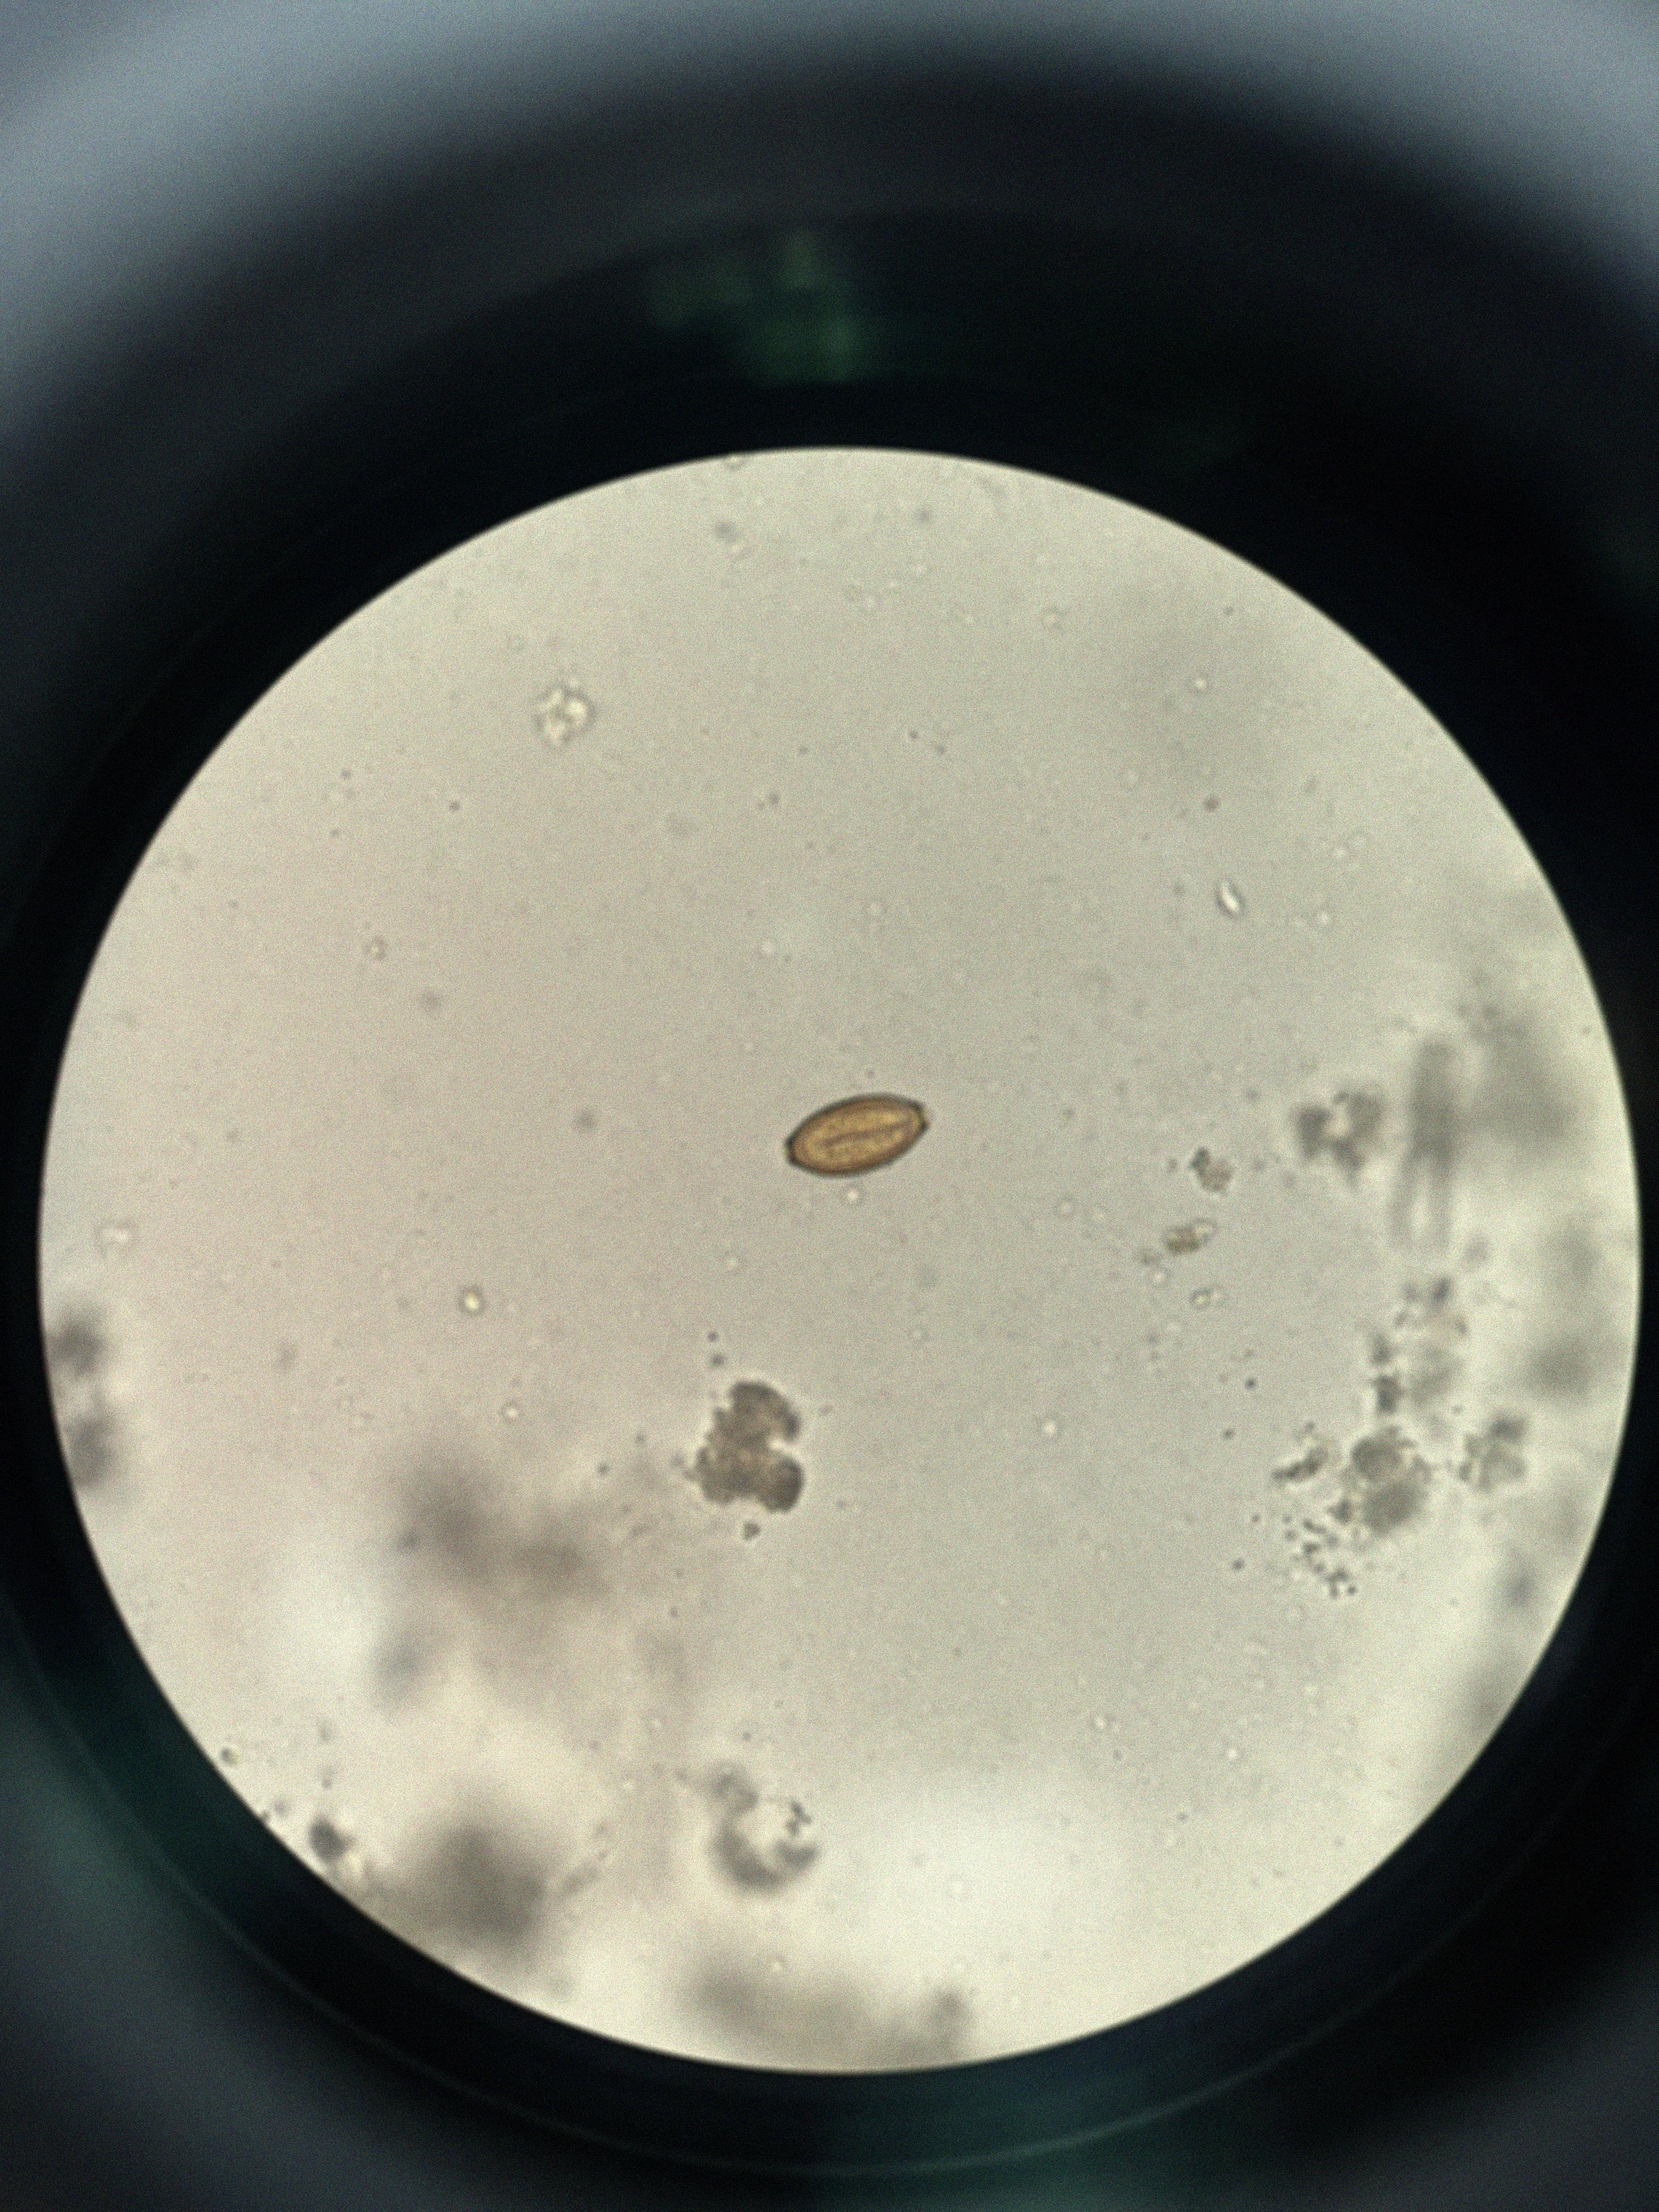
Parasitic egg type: Trichuris trichiura